Question: I'm dawing a simple pieslice with PIL
'''
image = Image.new("RGBA", (256, 128), "#DDD")
draw = ImageDraw.Draw(image, image.mode)
draw.pieslice((0, 0 , 64, 64), 180, 270, fill="white)
del draw
image.save("file.png", "PNG")
'''

As you can see the arc is not perfect. How I can make a perfect arc with PIL?
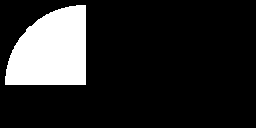
Answer: Draw on a larger image, then downscale:
'''
N=4
image = Image.new("RGBA", (256*N, 128*N), "#DDD")
draw = ImageDraw.Draw(image, image.mode)
draw.pieslice((0, 0 , 64*N, 64*N), 180, 270, fill="white")
del draw
image = image.resize((256,128)) # using user3479125's correction
image.save("file2.png", "PNG")
'''